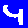
Digit: 4